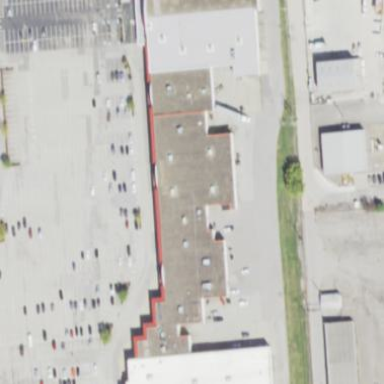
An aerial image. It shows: Mall building.